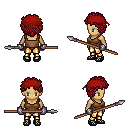
a pixel art fantasy rpg character, female body template, human, tanned skin, brown pirate shirt, gold greaves, brunette curly afro hairstyle, red bandana, metal gloves, ghillies, spear, four views (front, back, left, right), 2x2 character sprite sheet, small pixel art, hard edges, no anti-aliasing